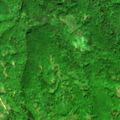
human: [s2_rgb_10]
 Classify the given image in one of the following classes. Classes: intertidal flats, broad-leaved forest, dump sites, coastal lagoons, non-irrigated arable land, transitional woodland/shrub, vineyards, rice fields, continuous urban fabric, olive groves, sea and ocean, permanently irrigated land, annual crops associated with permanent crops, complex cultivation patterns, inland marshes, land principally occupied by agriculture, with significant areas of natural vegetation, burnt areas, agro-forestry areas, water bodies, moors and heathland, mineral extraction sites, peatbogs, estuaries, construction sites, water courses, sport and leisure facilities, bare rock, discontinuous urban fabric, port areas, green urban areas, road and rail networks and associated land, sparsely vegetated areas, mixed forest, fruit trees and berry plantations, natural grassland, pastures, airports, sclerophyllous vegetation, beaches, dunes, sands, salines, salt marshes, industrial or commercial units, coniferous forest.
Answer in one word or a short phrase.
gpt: pastures, broad-leaved forest